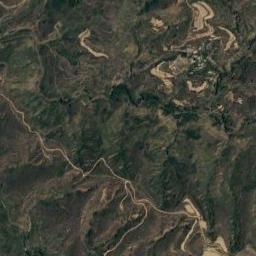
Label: mountain